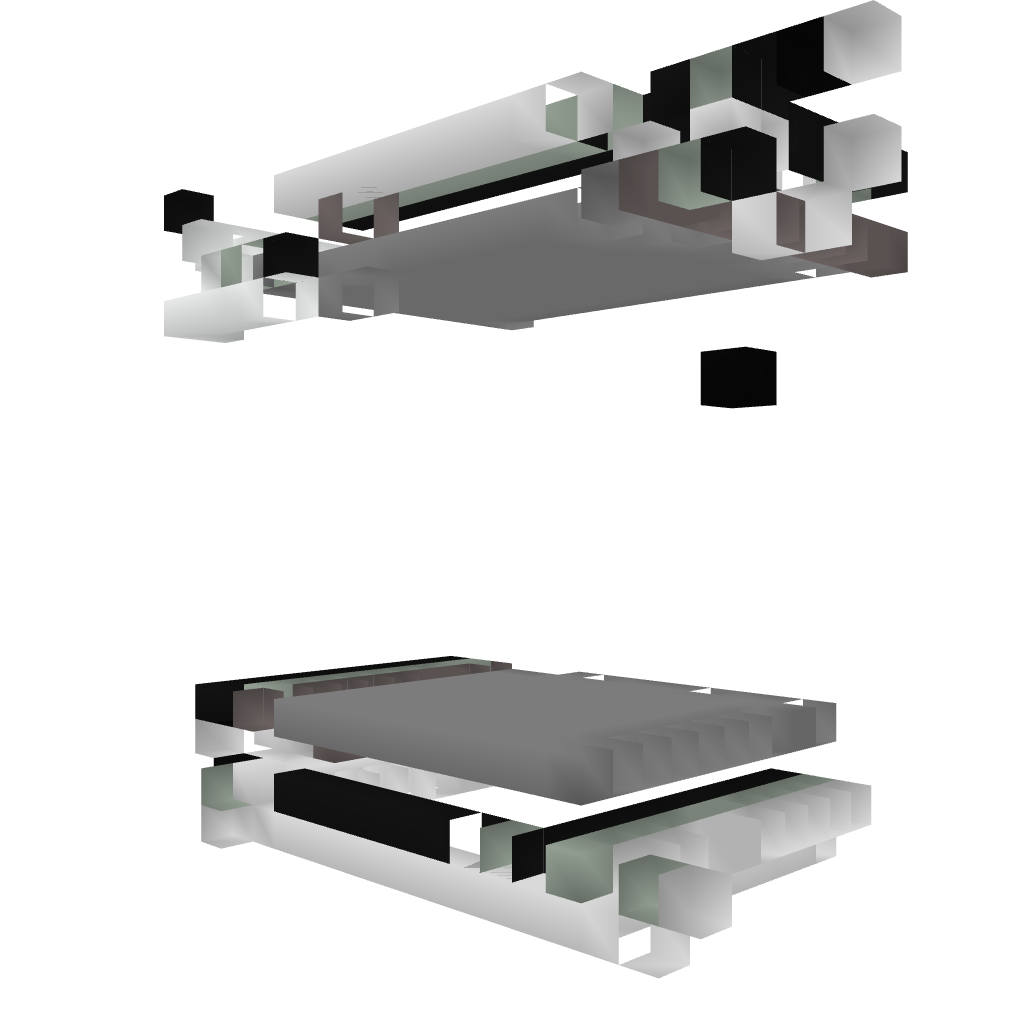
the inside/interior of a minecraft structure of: Self Building Room